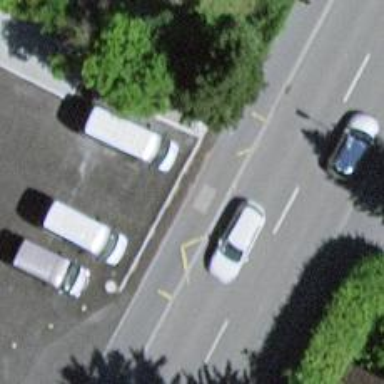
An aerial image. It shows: Platform for public transport. The platform is located by the road.